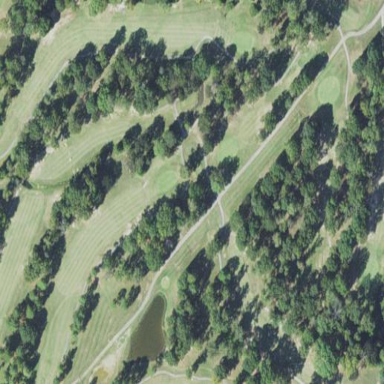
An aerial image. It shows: Disc golf course for leisure activity.